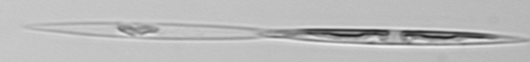
Label: Pseudo-nitzschia